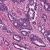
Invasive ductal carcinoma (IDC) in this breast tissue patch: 1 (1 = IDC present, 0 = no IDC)